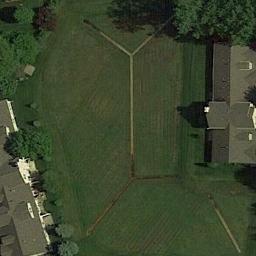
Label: meadow